Field crop: tomato
Growth stage: 1
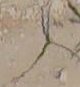
Species: cyperus